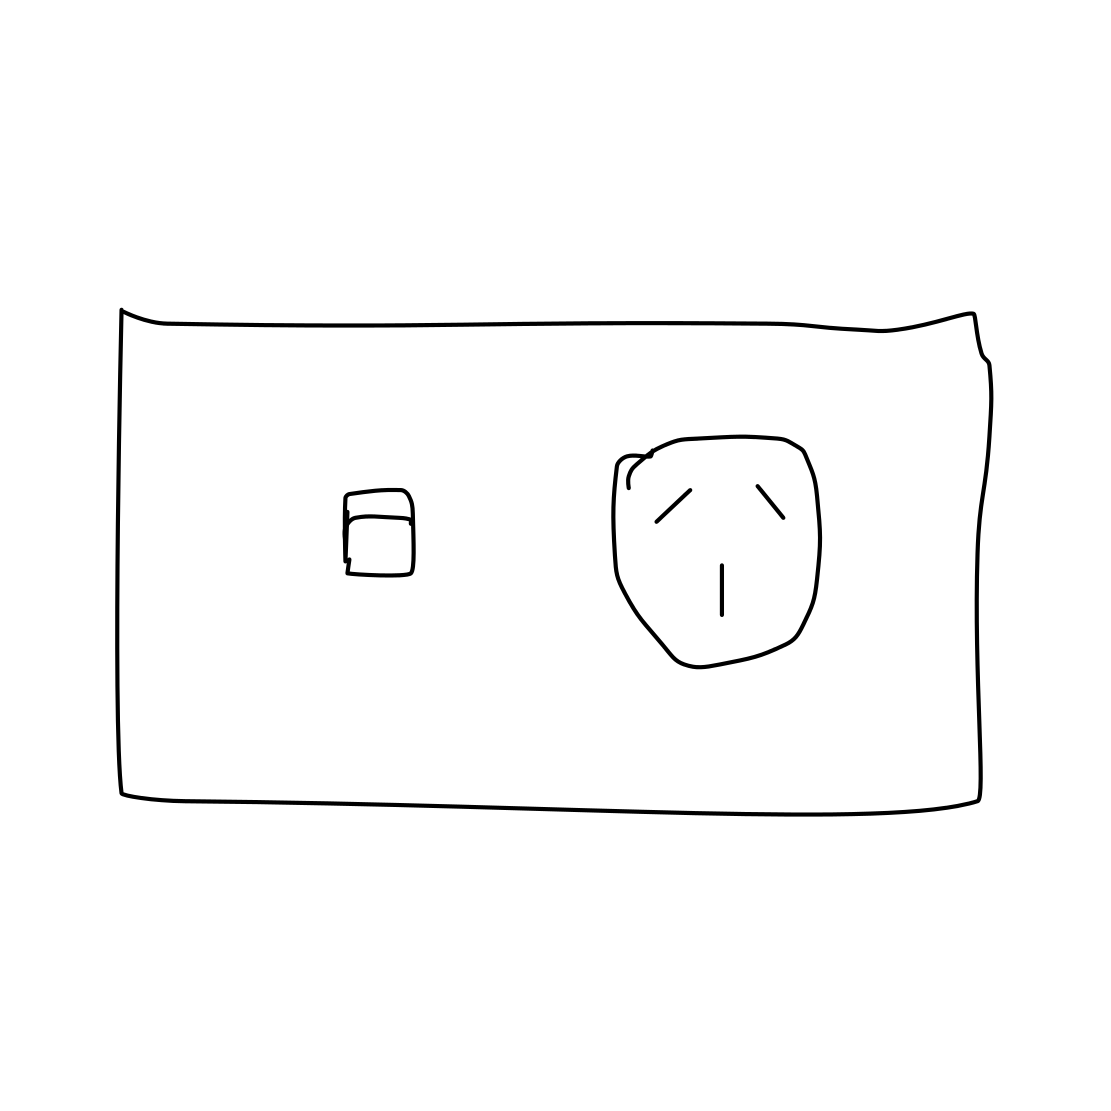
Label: power outlet